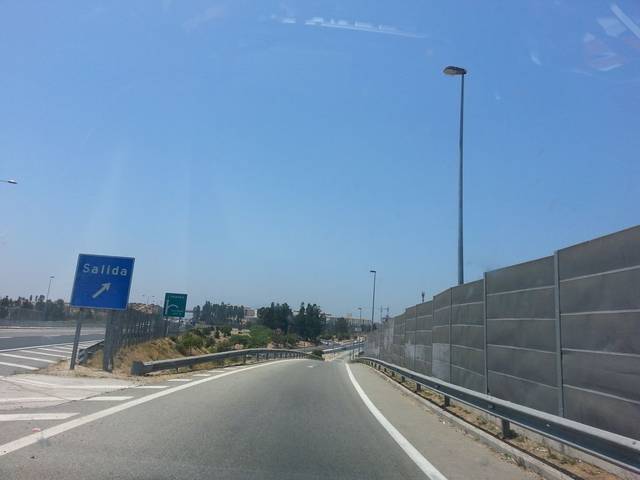
Region: Chile
Coordinates: -33.064, -71.424